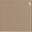
Piece: xx